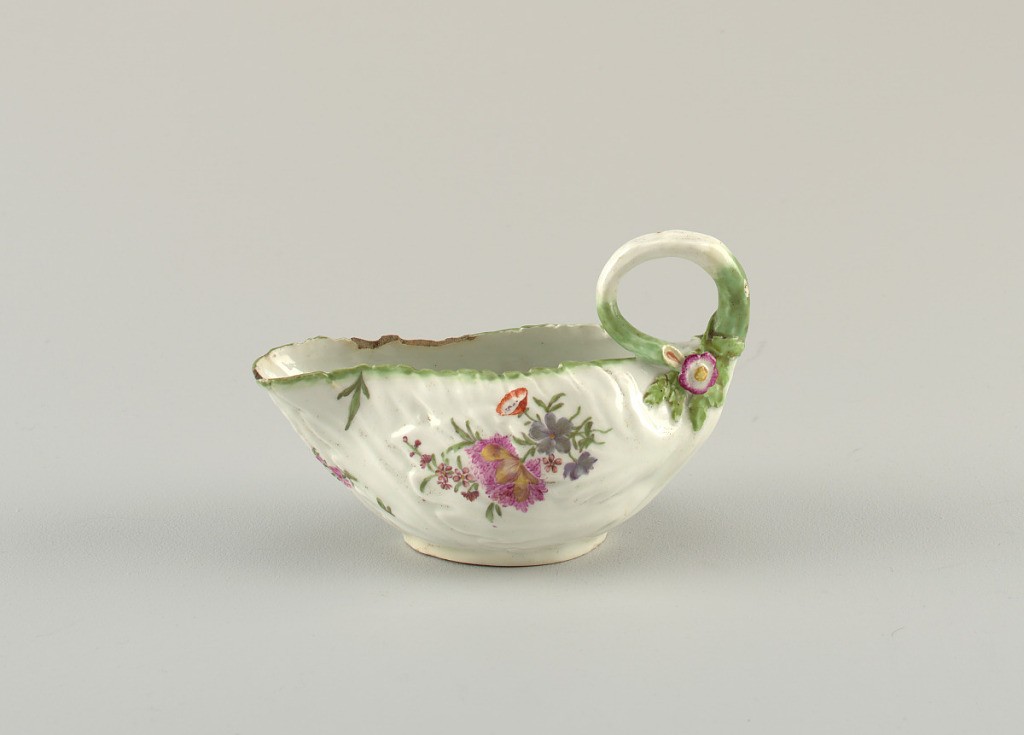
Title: Leaf-Shaped Sauceboat
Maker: Bow Porcelain Manufactory, English, active ca. 1744 – 1776
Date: ca. 1765
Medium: soft paste porcelain, vitreous enamel
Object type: sauceboat
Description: Irregular in shape, with sides modeled in leaf form, and looped handle in shape of a stem, green edge; polychrome sprays of flowers.